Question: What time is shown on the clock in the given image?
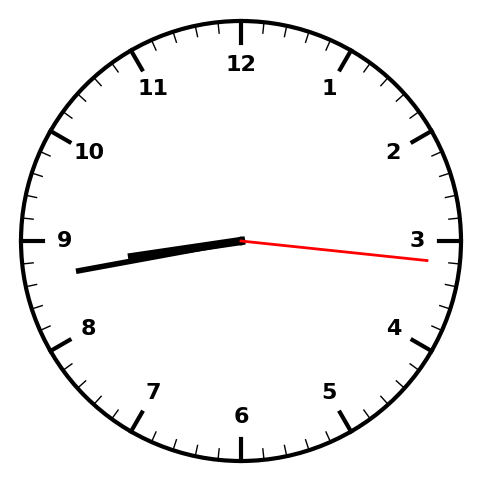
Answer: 08:43:16